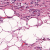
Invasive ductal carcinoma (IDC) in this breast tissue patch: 0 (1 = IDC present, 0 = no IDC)